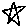
Label: star